Question: I am using this query to get record
'''
SELECT *
FROM ('content' as c)
LEFT JOIN 'content_assets' AS ca ON 'ca'.'contentid' = 'c'.'id'
LEFT JOIN 'assets' AS a ON 'a'.'act_id' = 'ca'.'actorid'
INNER JOIN 'content_gens' AS cg ON 'cg'.'contentid' = 'c'.'id'
INNER JOIN 'gens' AS g ON 'cg'.'genid' = 'g'.'gen_id'
LEFT JOIN 'live_data' AS l ON 'l'.'contentid' = 'c'.'id'
LEFT JOIN 'live_type' AS lt ON 'lt'.'lt_id' = 'l'.'live_type'
LEFT JOIN 'returned' AS r ON 'r'.'content_id' = 'c'.'id'
WHERE 'c'.'id' = '14175'
'''
my live_data table is main issue here which is causing this load time, it contains about 200k records and its taking 20-40 seconds to load a page. If I dont join that table everything is fine. I am currently using file based caching to cache result from above query but I would like to know if above query can be optimized more.
Edit:
My table indexes can be seen here.
'''
-- phpMyAdmin SQL Dump
-- version 3.4.5
-- http://www.phpmyadmin.net
--
-- Host: localhost
-- Generation Time: Apr 08, 2013 at 11:07 PM
-- Server version: 5.5.16
-- PHP Version: 5.3.8
SET SQL_MODE="NO_AUTO_VALUE_ON_ZERO";
SET time_zone = "+00:00";
--
-- Database: 'database'
--
-- --------------------------------------------------------
--
-- Table structure for table 'assets'
--
CREATE TABLE IF NOT EXISTS 'assets' (
'act_id' int(11) NOT NULL AUTO_INCREMENT,
......
PRIMARY KEY ('act_id')
) ENGINE=MyISAM DEFAULT CHARSET=utf8 AUTO_INCREMENT=8726 ;
-- --------------------------------------------------------
--
-- Table structure for table 'content'
--
CREATE TABLE IF NOT EXISTS 'content' (
'id' int(11) NOT NULL AUTO_INCREMENT,
.........
PRIMARY KEY ('id')
) ENGINE=MyISAM DEFAULT CHARSET=utf8 AUTO_INCREMENT=14267 ;
-- --------------------------------------------------------
--
-- Table structure for table 'content_asset'
--
CREATE TABLE IF NOT EXISTS 'content_asset' (
'contentid' int(11) NOT NULL,
'actorid' int(11) NOT NULL
) ENGINE=MyISAM DEFAULT CHARSET=utf8;
-- --------------------------------------------------------
--
-- Table structure for table 'content_gener'
--
CREATE TABLE IF NOT EXISTS 'content_gener' (
'contentid' int(11) NOT NULL,
'genid' int(11) NOT NULL
) ENGINE=MyISAM DEFAULT CHARSET=utf8;
-- --------------------------------------------------------
--
-- Table structure for table 'gens'
--
CREATE TABLE IF NOT EXISTS 'gens' (
'gen_id' int(11) NOT NULL AUTO_INCREMENT,
......
PRIMARY KEY ('gen_id')
) ENGINE=MyISAM DEFAULT CHARSET=utf8 AUTO_INCREMENT=65 ;
-- --------------------------------------------------------
--
-- Table structure for table 'live_data'
--
CREATE TABLE IF NOT EXISTS 'live_data' (
'link_id' int(11) NOT NULL AUTO_INCREMENT,
.....
PRIMARY KEY ('link_id')
) ENGINE=MyISAM DEFAULT CHARSET=utf8 AUTO_INCREMENT=214014 ;
-- --------------------------------------------------------
--
-- Table structure for table 'live_type'
--
CREATE TABLE IF NOT EXISTS 'live_type' (
'lt_id' int(11) NOT NULL AUTO_INCREMENT,
....
PRIMARY KEY ('lt_id')
) ENGINE=MyISAM DEFAULT CHARSET=utf8 AUTO_INCREMENT=4 ;
-- --------------------------------------------------------
--
-- Table structure for table 'returned'
--
CREATE TABLE IF NOT EXISTS 'returned' (
'r_id' int(11) NOT NULL AUTO_INCREMENT,
....
PRIMARY KEY ('r_id')
) ENGINE=MyISAM DEFAULT CHARSET=utf8 AUTO_INCREMENT=1 ;
'''
And Explain query result:

Thanks for any help.
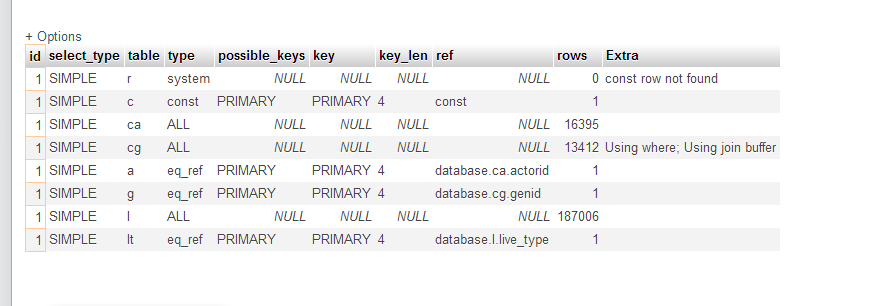
Answer: You should add indexes on following columns:
- 'live_data.contentid'- 'content_asset.contentid'- 'content_gener.contentid'
And convert your big tables to InnoDB using 'ALTER TABLE table_name ENGINE = InnoDB'.
Also it is often a good idea to use <URL>.